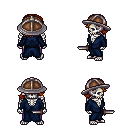
a pixel art fantasy rpg character, male body template, skeleton, blue robe, magenta pants, dark blonde swoop hairstyle, chain helm, dagger, four views (front, back, left, right), 2x2 character sprite sheet, small pixel art, hard edges, no anti-aliasing